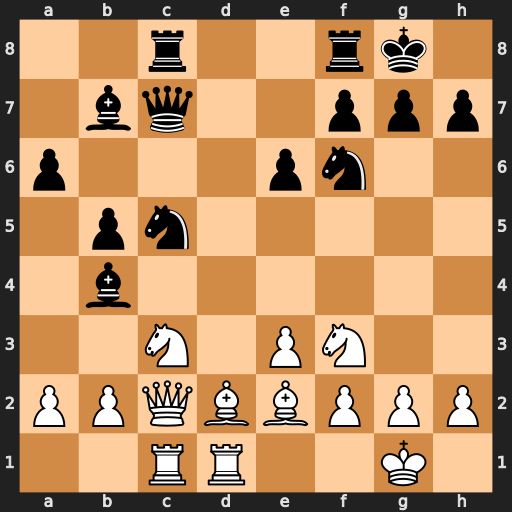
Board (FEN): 2r2rk1/1bq2ppp/p3pn2/1pn5/1b6/2N1PN2/PPQBBPPP/2RR2K1
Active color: w
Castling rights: -
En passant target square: -
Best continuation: Nxb5 axb5 Bxb4